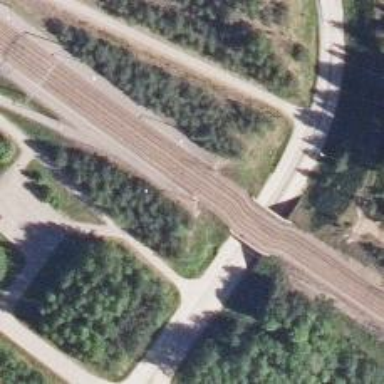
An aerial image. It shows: Close-up of railway platform edge.